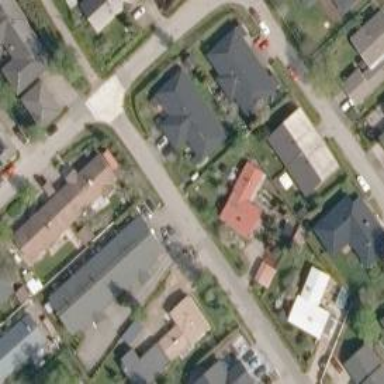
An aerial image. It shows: Charming neighbourhood.